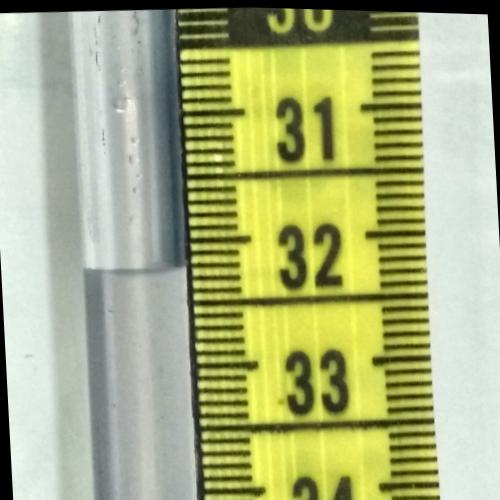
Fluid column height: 32.2 cm